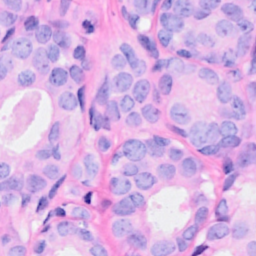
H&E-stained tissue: Breast